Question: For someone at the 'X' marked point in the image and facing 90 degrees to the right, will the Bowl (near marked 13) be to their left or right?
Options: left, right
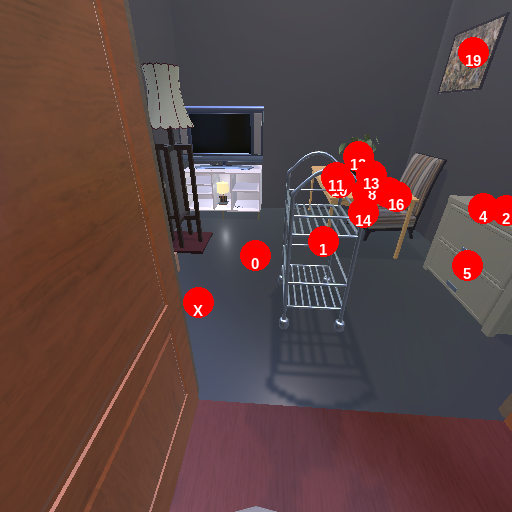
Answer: left